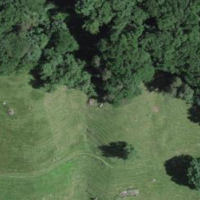
EUNIS habitat code: 24
Species observed at this site:
Anthericum ramosum